Question: I've been working on this problem for so long, I've missed the entire football season and not seen my beloved Redskins lose almost all their games again. Even my beloved Arsenal are not doing well without my support, so please help:
I am iterating through a series of core data objects. I'm trying to find objects where the main and sub-entities contain a search term. If they do, I want to add them to a results array.
There are hundreds of lines of junk code now are wasted and will never be used because the different threads I've followed and false leads taken..
The code so far is this:
'''
NSLog(@"%s", __FUNCTION__);
NSMutableArray *tempArray = [NSMutableArray array];
for (NSManagedObject *object in tableViewModel.items) {
//myPredicate = [NSPredicate predicateWithFormat:@"(people.name contains[cd] %@)", searchText];
//another one for the junk heap
NSLog(@"searchText: %@", searchText); //this is ok
NSLog(@"
object is: %@
", object); //this is ok
NSPredicate *predicate = [NSPredicate predicateWithFormat:@"(people.name contains[cd] %@)", searchText];
BOOL ok = [predicate evaluateWithObject:object]; // this is not ok
if (ok) {
NSLog (@"result is TRUE");
[tempArray addObject:object];
NSLog(@"
tempArray: %@
", tempArray);
} else {
NSLog (@"result is FALSE");
}
}
NSLog(@"out of records");
autoSearchResults = tempArray;
NSLog(@"
autoSearchResults: %@
", autoSearchResults);
return autoSearchResults; // return my own search array
'''
What I get as output is as follows:
'''
object is: <MainEntity: 0x79c51cb0> (entity: MainEntity; id: 0x79c50880 <x-coredata://99B12EAD-002C-402C-99CA-CF5A328E67E5/MainEntity/p2> ; data: {
audioName = 00010206120609;
audioNo = 0;
date = "2012-02-06 11:10:00 +0000";
Main = "Main-0001 12.02.06";
interpret = nil;
keyword = "<relationship fault: 0x79c708a0 'keyword'>";
order = 0;
people = "<relationship fault: 0x79c708c0 'people'>";
place = "<relationship fault: 0x79c710b0 'place'>";
recurring = 0;
summary = Test1;
symbol = "<relationship fault: 0x79c71110 'symbol'>";
type = "<relationship fault: 0x79c71170 'type'>";
})
2012-02-06 10:00:11.454 Appkeeper[42598:16c03] result is FALSE
'''
I don't know if I need to use a predicate, whether the predicate is correct. I do not think that I'm testing the condition correctly.
So any help will be greatly appreciated..
EDIT - Adding a bit of the relationship model....

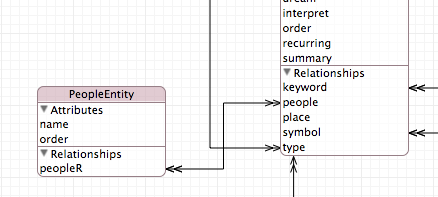
Answer: This should work:
'''
for (NSManagedObject *object in tableViewModel.items) {
for (NSManagedObject *person in object.people) {
if (person.name &&
[person.name rangeOfString:searchTerm
options:NSCaseInsensitiveSearch]) {
NSLog(@"%@ contains %@.", person.name, searchTerm);
}
else {
NSLog(@"%@ does not contain %@.", person.name, searchTerm);
}
}
}
'''